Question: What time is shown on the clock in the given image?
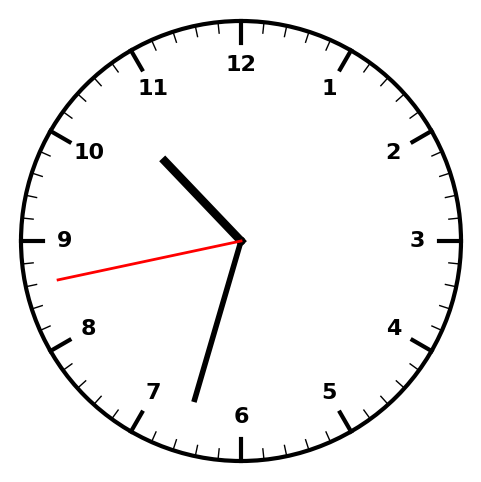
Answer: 10:32:43